Question: our company wants to print staff card for our personnel so we prepared a template which contains a placeholder for each person's photo, name and department.
we have a database table that includes path to photo, name and department of each person.
I would like to know if there is possibility to loop through that table and add person data into card template and save it.
I'm using C#.Net but if you know a better solution for this reason I'd be glad to listen.

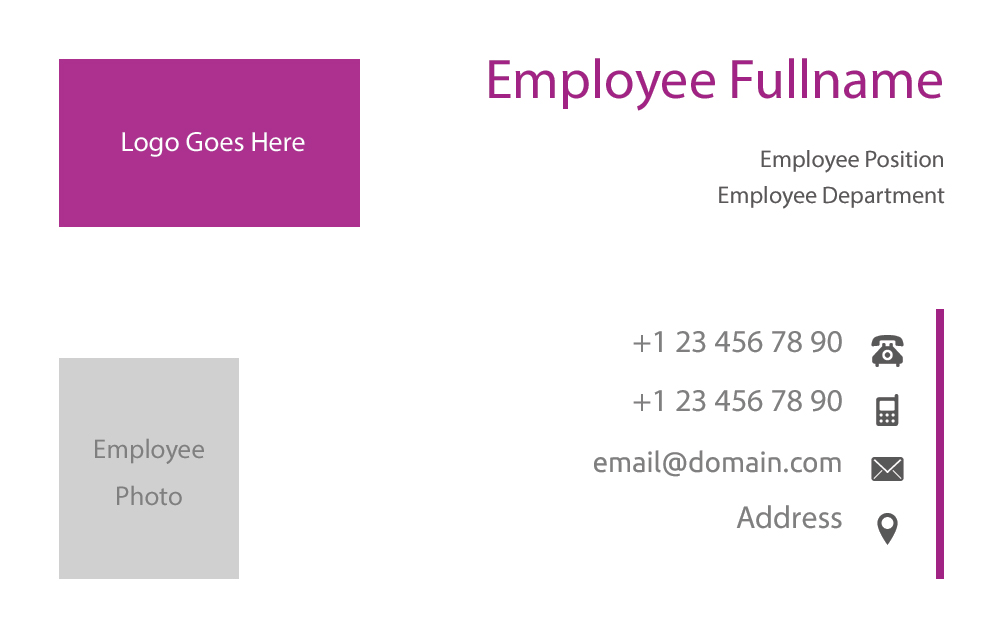
Answer: This is no problem at all using C# and GDI+
Here is the short version:
1. Create a Bitmap of the right size and resolution
2. Measure the coordinates of the images and text you want to have on it
3. Pull the data from your database
4. Use Graphics.DrawImage and Graphics.DrawString to create the graphics
5. Save in a format you like, preferably PNG as this will keep the text sharp
Here come the details:
1. You need to calculate how many pixels your image should have. Since you want to be able to print it you should use at least 150dpi or 200dpi.
The Image you posted has no DPI setting and 1004x638 pixels; setting it to 150dpi results in a physical size of 170x108 mm. Let's assume that this is OK..
So we create a bitmap with these parameters:
'''
Size keyCardSize = new Size (1004, 638);
float Dpi = 150f;
Bitmap bmp = new Bitmap(keyCardSize.Width, keyCardSize.Height);
bmp.SetResolution(Dpi, Dpi);
'''
1. The code below will use millimeters as the unit. You may want to change this to something else.
Looking at your template we see 6 images (logo, photo and 4 icons) and 7 chunks of text (name, position, dept. and four contact texts).
The basic commands for drawing an image or a text with a 'Graphics G' look like this:
'''
G.DrawImage(bitmap, location);
G.DrawString(text, font, brush, location);
'''
In our case this works fine for the logo and the photo since they are left aligned. All you need to do is to measure the positions and create the location points. Make sure you create the images in the correct size&resolution that you adapt the dpi to make up for differing pixel sizes!
I have included code to adapt the photo's 'dpi' to make the fit in the 30mm frame in the template. This assumes that the proportions are correct and/or that we care more about the width than the height.. If we need to match both, either get the proportions right or ask for a cropping code ;-)
Measuring the rest of our items is a little more complicated, since they all are right aligned. Here is an example how to do it for a string txt1:
'''
SizeF s1 = G.MeasureString(txt1, font1, PointF.Empty, StringFormat.GenericTypographic);
G.DrawString(txt1, font1, brush1, new Point((int)(rightBorder - s1.Width), y1));
'''
You can (and must) measure the top ('Y') of each location but the left ('X') must be calculated like above!
Note that you need to tell the measurement command the font you want to use; ignore the other params! After measuring the right border these commands will work fine with the necessary data and graphics objects..
1. Pulling the data from your database. I assume you can do that! I further assume that you can change & expand the code below to fill the data fields and make filename dynamic with your records..
4&5. See this code example:
---
'''
private void Button_Click(object sender, EventArgs e)
{
string FontFamily = "Verdana";
string fileName = "d:\template.png";
Size keyCardSize = new Size (1004, 638); // 170x108mm
float Dpi = 150f;
Bitmap bmp = new Bitmap(keyCardSize.Width, keyCardSize.Height);
bmp.SetResolution(Dpi, Dpi);
// test data:
Bitmap photo = new Bitmap(@"D:\scrape\sousers\SOU_JonSkeet.jpeg");
// I have measured the photo should be 30mm wide
// so with 25.4mm to the inch we calculate a fitting dpi for it:
float photoDpi = photo.Width * 25.4f / 30f;
photo.SetResolution(photoDpi , photoDpi );
Font font1 = new Font(FontFamily, 23f);
Font font2 = new Font(FontFamily, 12f);
Font font3 = new Font(FontFamily, 14f);
using (Graphics G = Graphics.FromImage(bmp))
using (SolidBrush brush1 = new SolidBrush(Color.MediumVioletRed))
using (SolidBrush brush2 = new SolidBrush(Color.Gray))
{
G.Clear(Color.White);
G.InterpolationMode = InterpolationMode.HighQualityBicubic;
G.PageUnit = GraphicsUnit.Millimeter;
G.SmoothingMode = SmoothingMode.HighQuality;
StringFormat sf = StringFormat.GenericTypographic;
int lBorder= 10;
int rBorder= 160;
int y1 = 10;
int y2 = 25;
//..
int y4 = 60;
//..
//G.DrawImage(logo, imgLoc1);
G.DrawImage(photo, new Point(lBorder, y4));
//G.DrawImage(img3, imgLoc3);
//G.DrawImage(img4, imgLoc4);
//G.DrawImage(img5, imgLoc5);
// test data:
string txt1 = "Jon Skeet";
string txt2 = "C Sharp Evangelist";
//..
SizeF s1 = G.MeasureString(txt1, font1, PointF.Empty, sf);
SizeF s2 = G.MeasureString(txt2, font2, PointF.Empty, sf);
//..
G.DrawString(txt1, font1, brush1, new Point((int)(rBorder- s1.Width), y1));
G.DrawString(txt2, font2, brush2, new Point((int)(rBorder- s2.Width), y2));
//G.DrawString(txt3, font2, brush2, txtLoc3);
//..
//G.DrawString(txt7, font3, brush2, txtLoc7);
G.FillRectangle(brush1, new RectangleF(rBorder - 1.5f, 52f, 1.5f, 46f));
}
bmp.Save(fileName, ImageFormat.Png);
font1.Dispose();
font2.Dispose();
font3.Dispose();
photo.Dispose();
//..
}
'''
I hope this gets you going. If you have questions, feel free to ask..
Here is the rudimentary result:

An afterthought: You may want to simplify the whole code by using the template as the start: You can have the logo, the icons and the vertical bar all in place and only need to draw one image and the texts..!